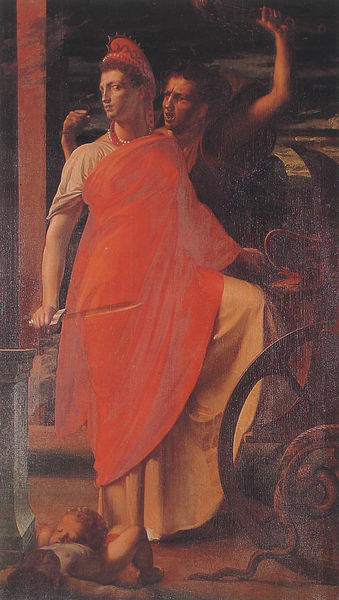
Titel: La Vengeance de Médée (Die Rache der Medea)
Künstler: Henri Joseph Armand Cambon
Institution: Montauban, Musée Ingres
Schlagwörter: dunkel, gemälde, himmel, kampf, mann, umhang, frau, kleid, säule, rot, mütze, arme, mord, tod, kind, kinder, rad, blut, schwert, soldat, römer, dolch, griechenland, schwerz, kindermord, phrygische mütze, die schlächter des herodes mit schwert